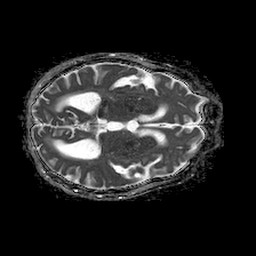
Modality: ADC
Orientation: axial
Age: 77
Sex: female
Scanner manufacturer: philips
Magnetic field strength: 1.5 T
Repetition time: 4.6 s
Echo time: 0.08631 s